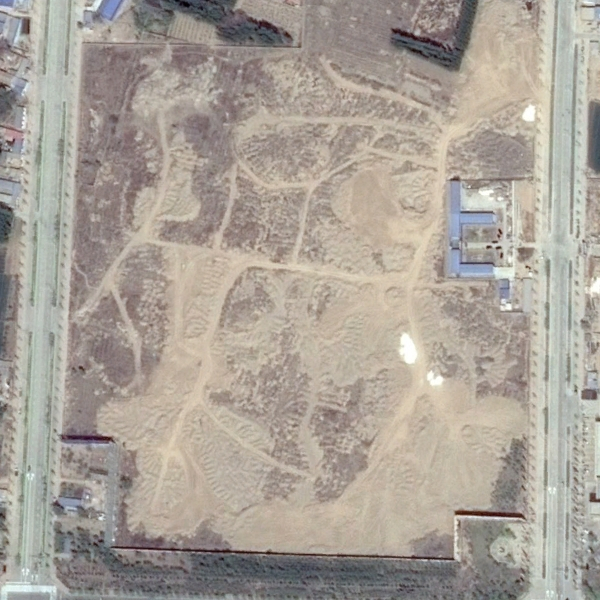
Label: BareLand